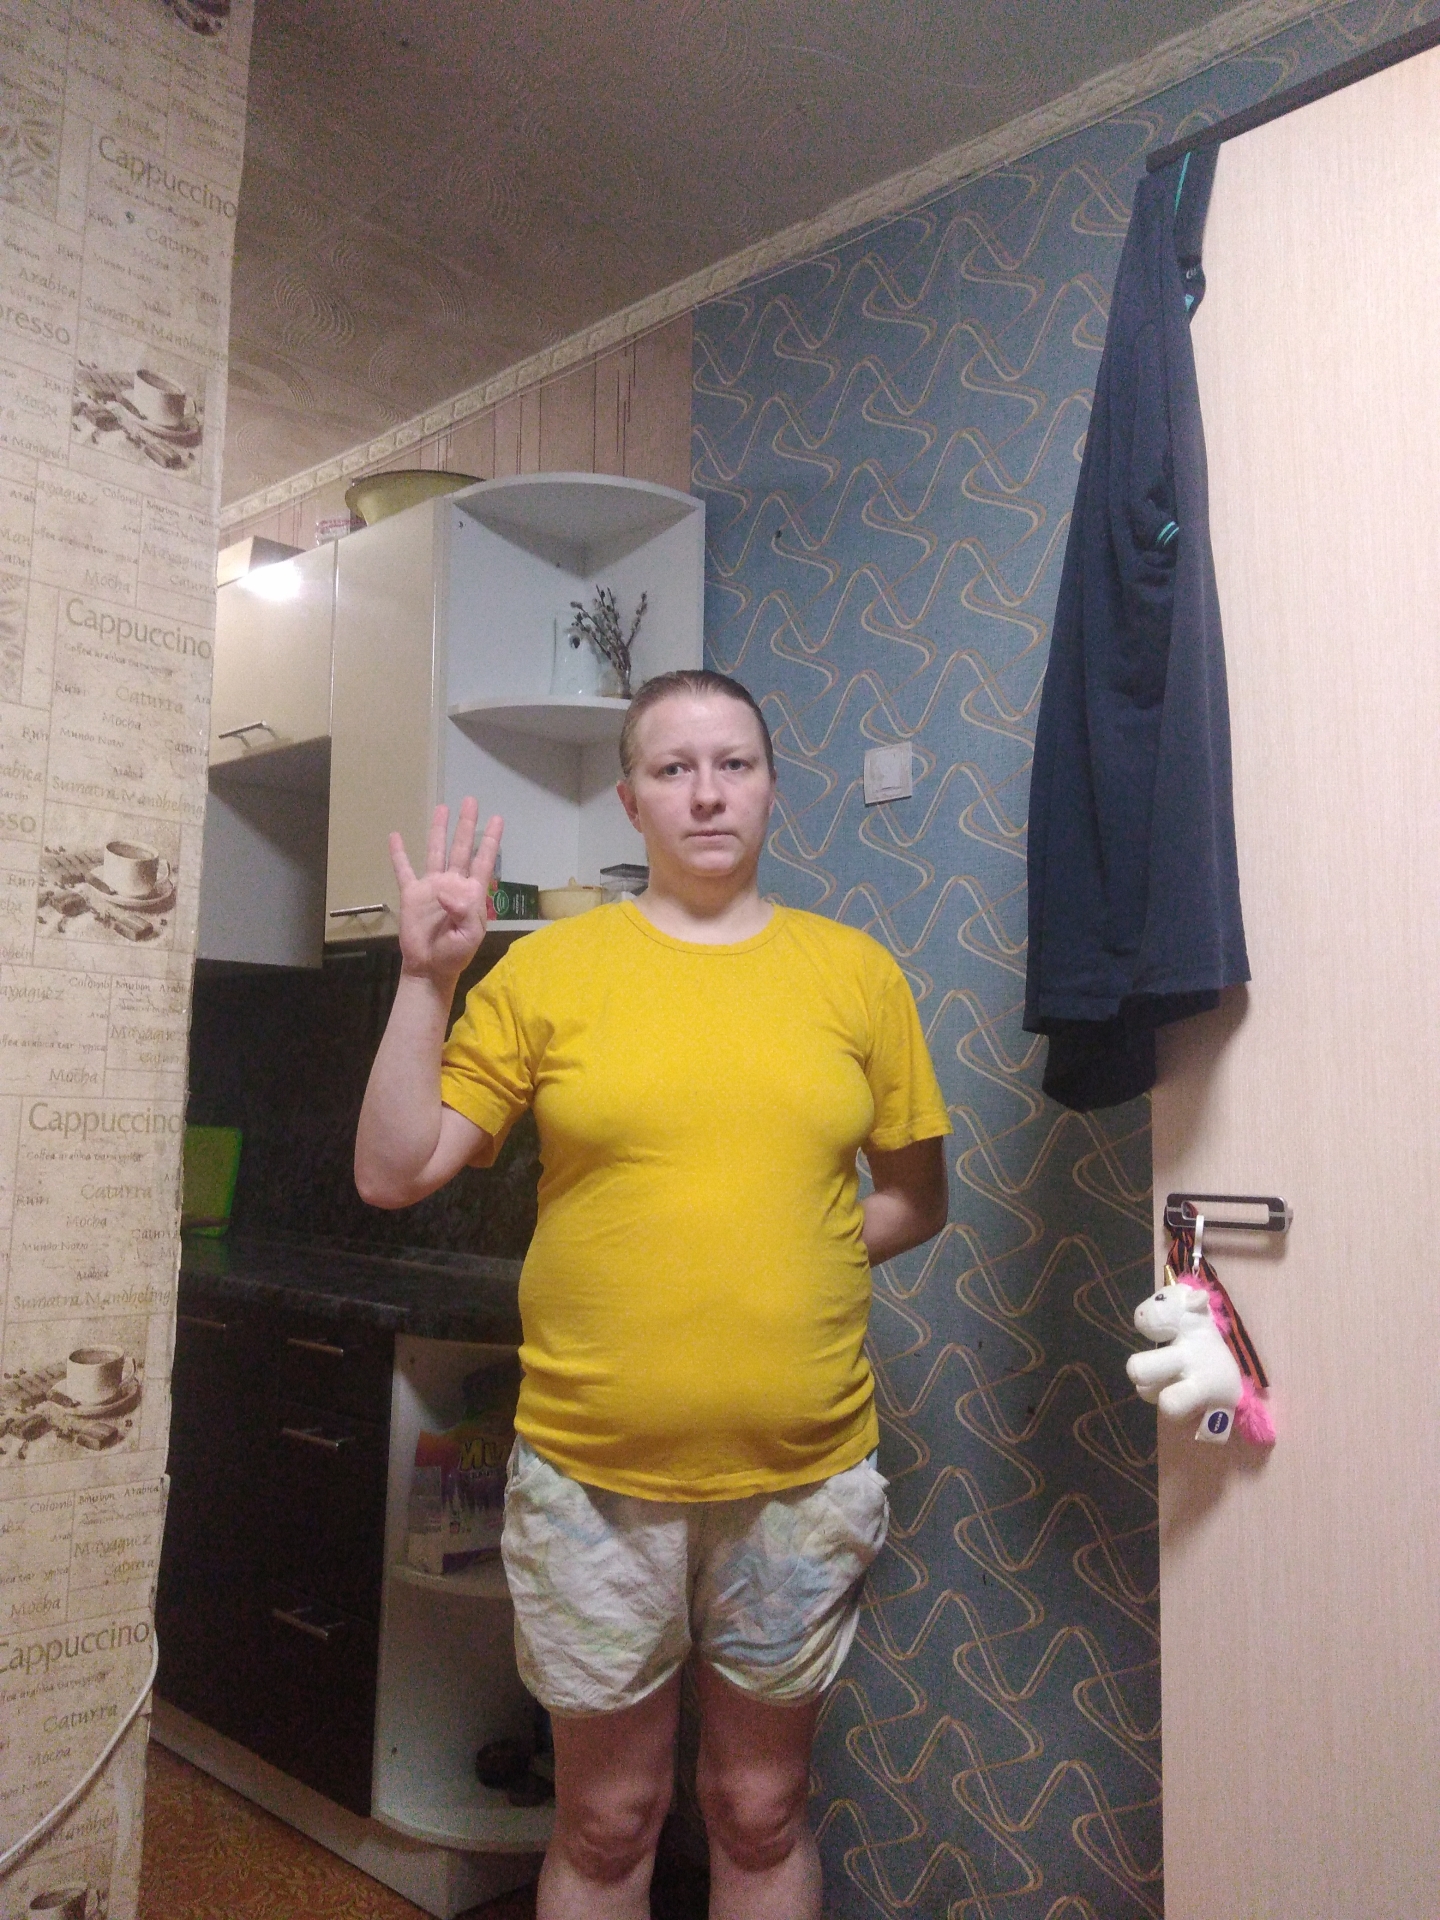
Label: noise